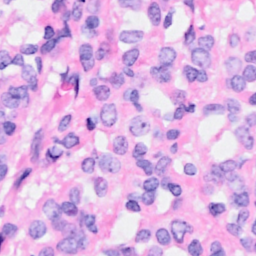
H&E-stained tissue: Breast